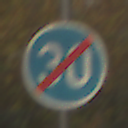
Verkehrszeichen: EndeMindestgeschwindigkeit
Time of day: SunriseSunset
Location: Outdoor (Nature)
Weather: PartlyCloudy
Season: NotSpecified
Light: Natural